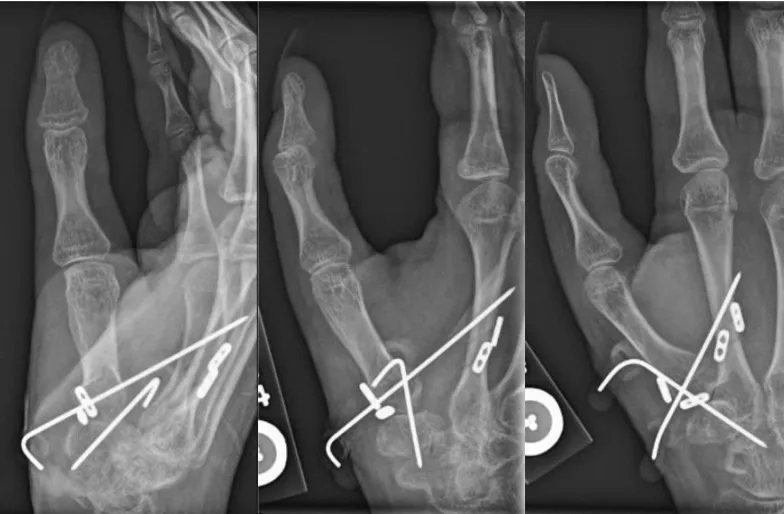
Postoperative day 13 posteroanterior, oblique and lateral right thumb radiographs showing reduction of the thumb CMC joint stabilized with two Arthrex Mini Tightropes and two K-wires.
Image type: radiology (x_ray)